Aerial crown-view tile of a tropical tree (Barro Colorado Island, Panama), acquired 20240918:
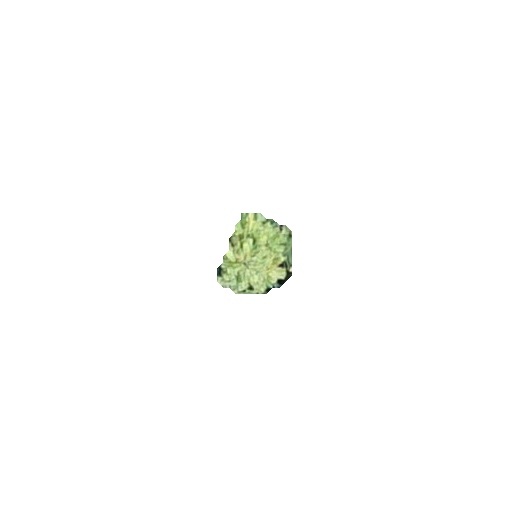
Species: Trattinnickia aspera
GBIF accepted scientific name: Trattinnickia aspera
Crown area: 7.083 m²